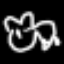
Label: frog